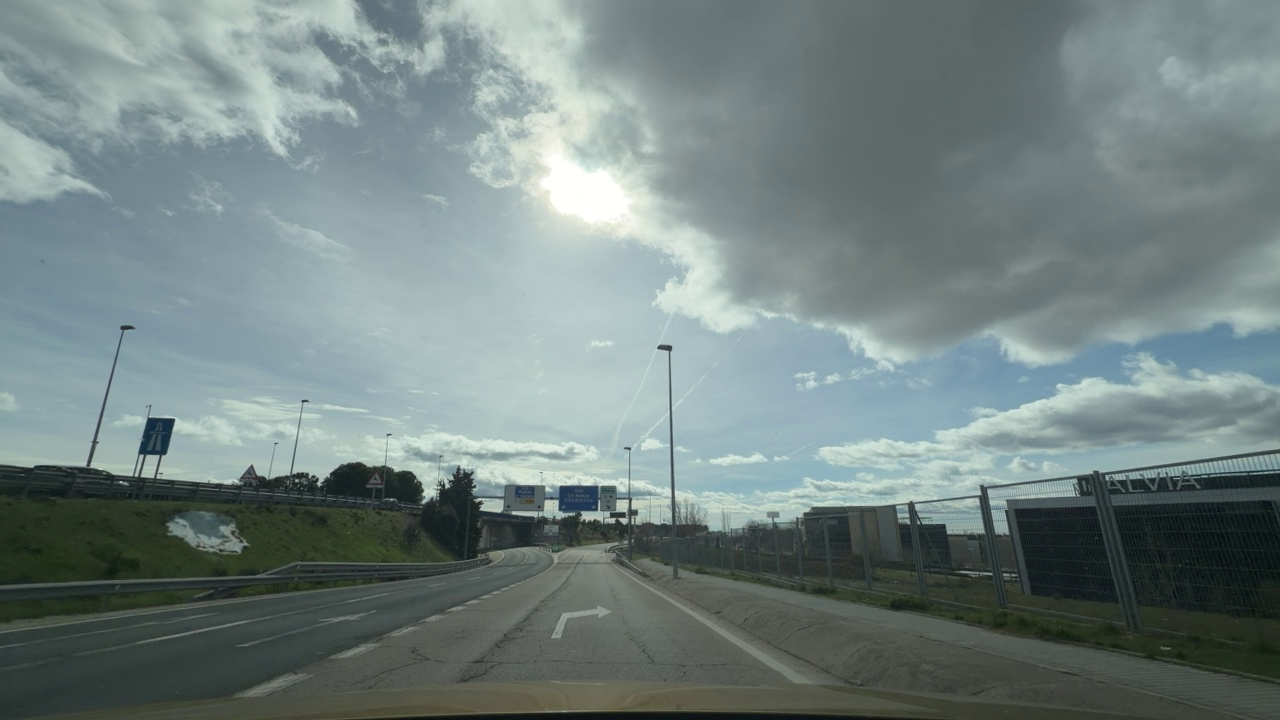
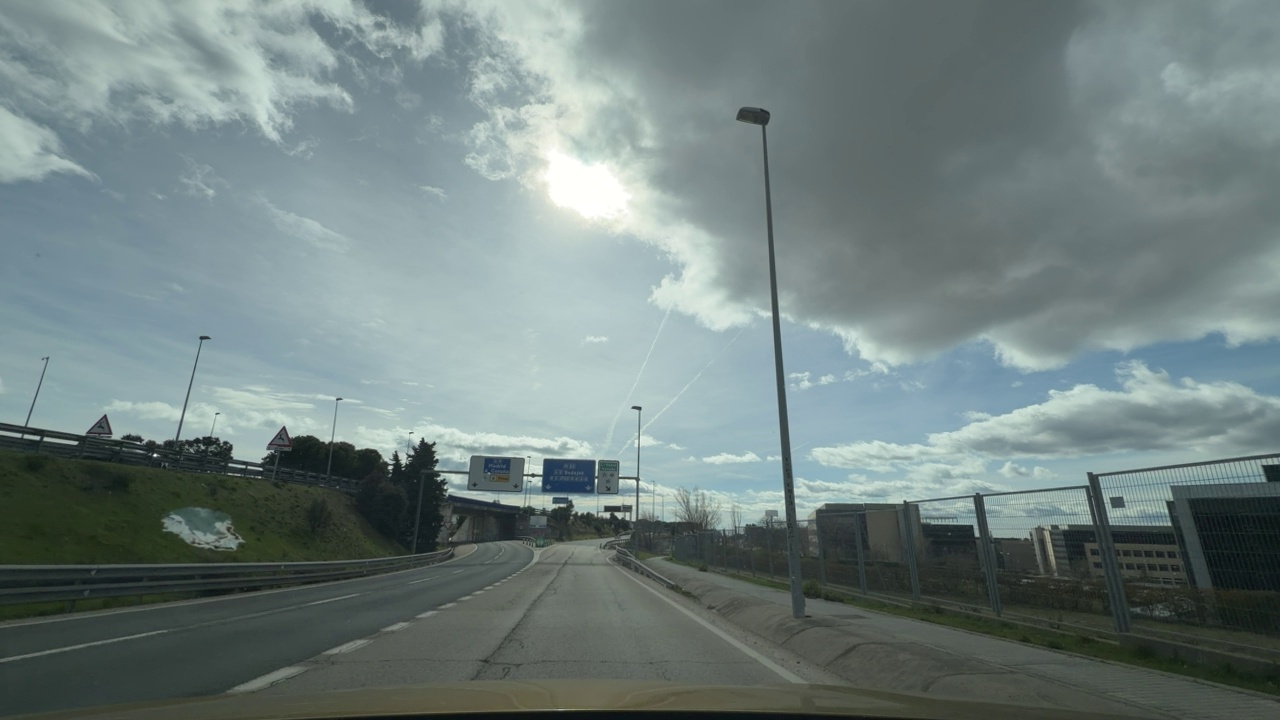
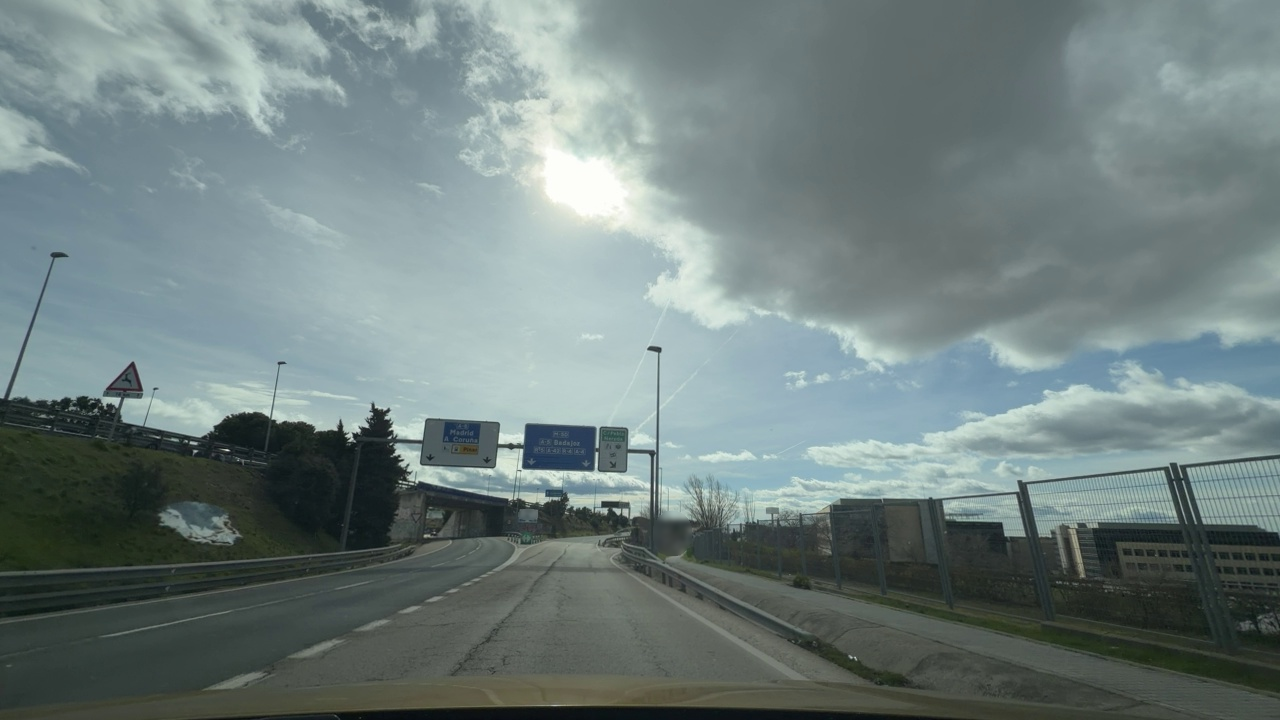
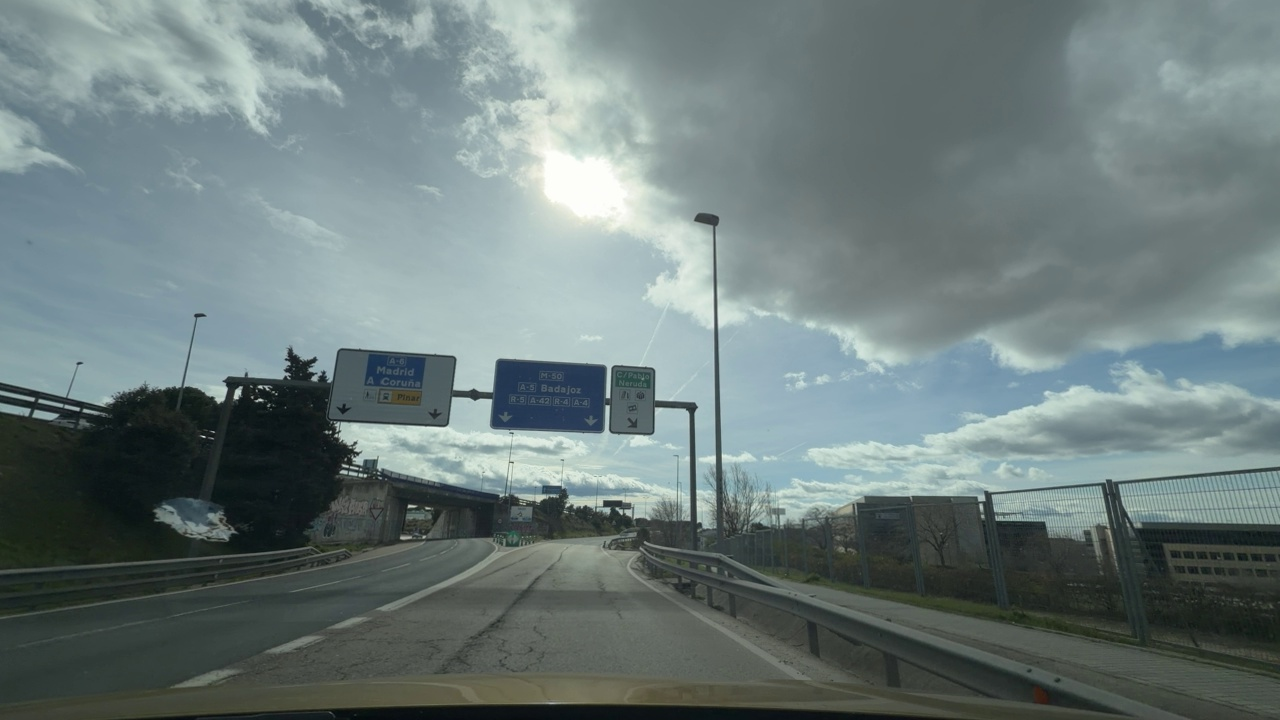
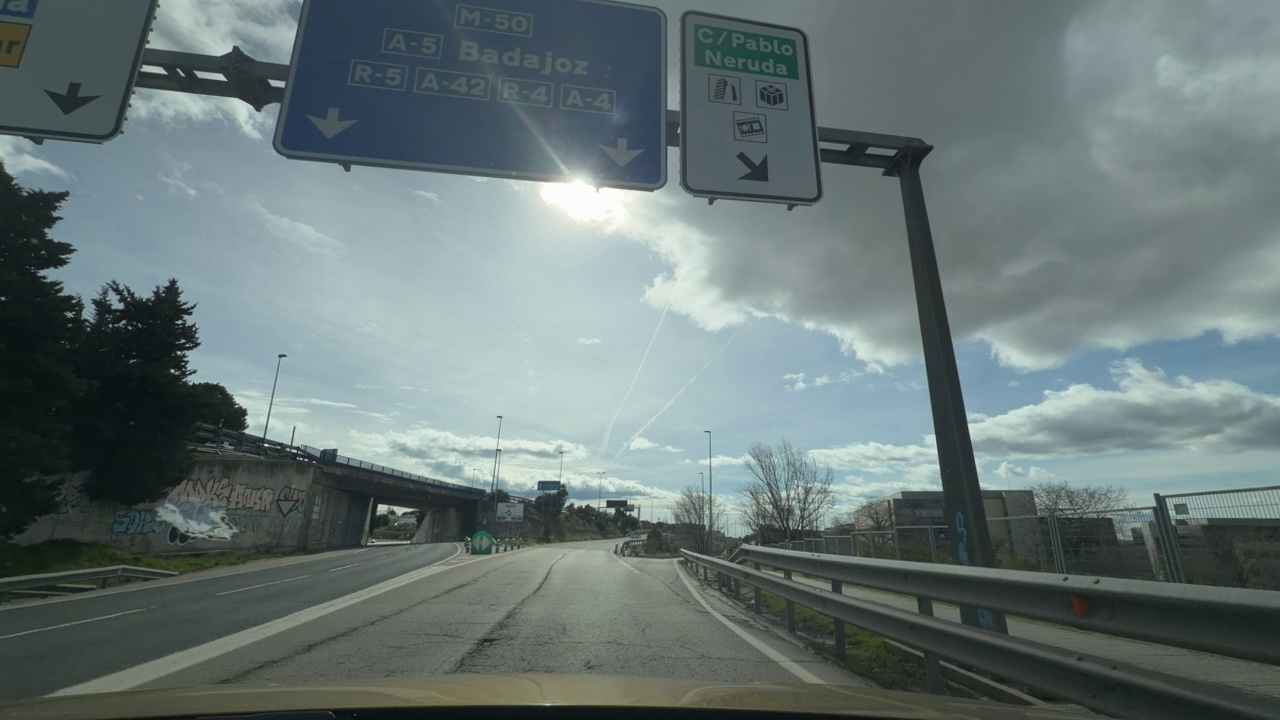
Situation: empty
Question: Do lane markings from two different lanes converge into a single lane?
Answer: No
Reasoning: There are no lanes merging into ego lane. But ego lane it is getting splitted into 2 lanes, one exit and one lane that continues straight

Situation: empty
Question: Is the ego vehicle currently inside a roundabout?
Answer: No
Reasoning: Ego is in a straight highway with no roudabouts on sight

Situation: empty
Question: Is a roundabout visible ahead in the ego direction?
Answer: No
Reasoning: There are no roundabouts on sight

Situation: empty
Question: Is the ego vehicle stationary while another vehicle crosses its path within the roundabout?
Answer: No
Reasoning: There are no roundabouts in the pictures